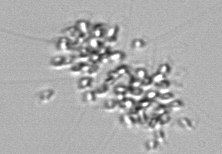
Label: Chaetoceros_didymus_TAG_external_flagellate